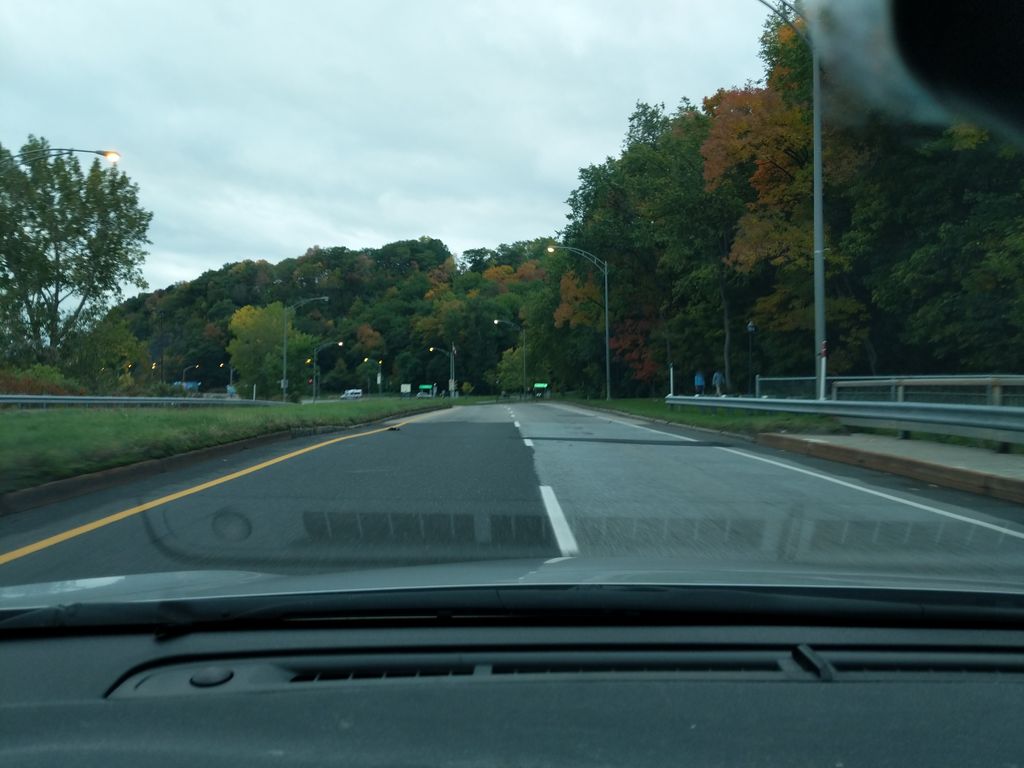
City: quebec_city